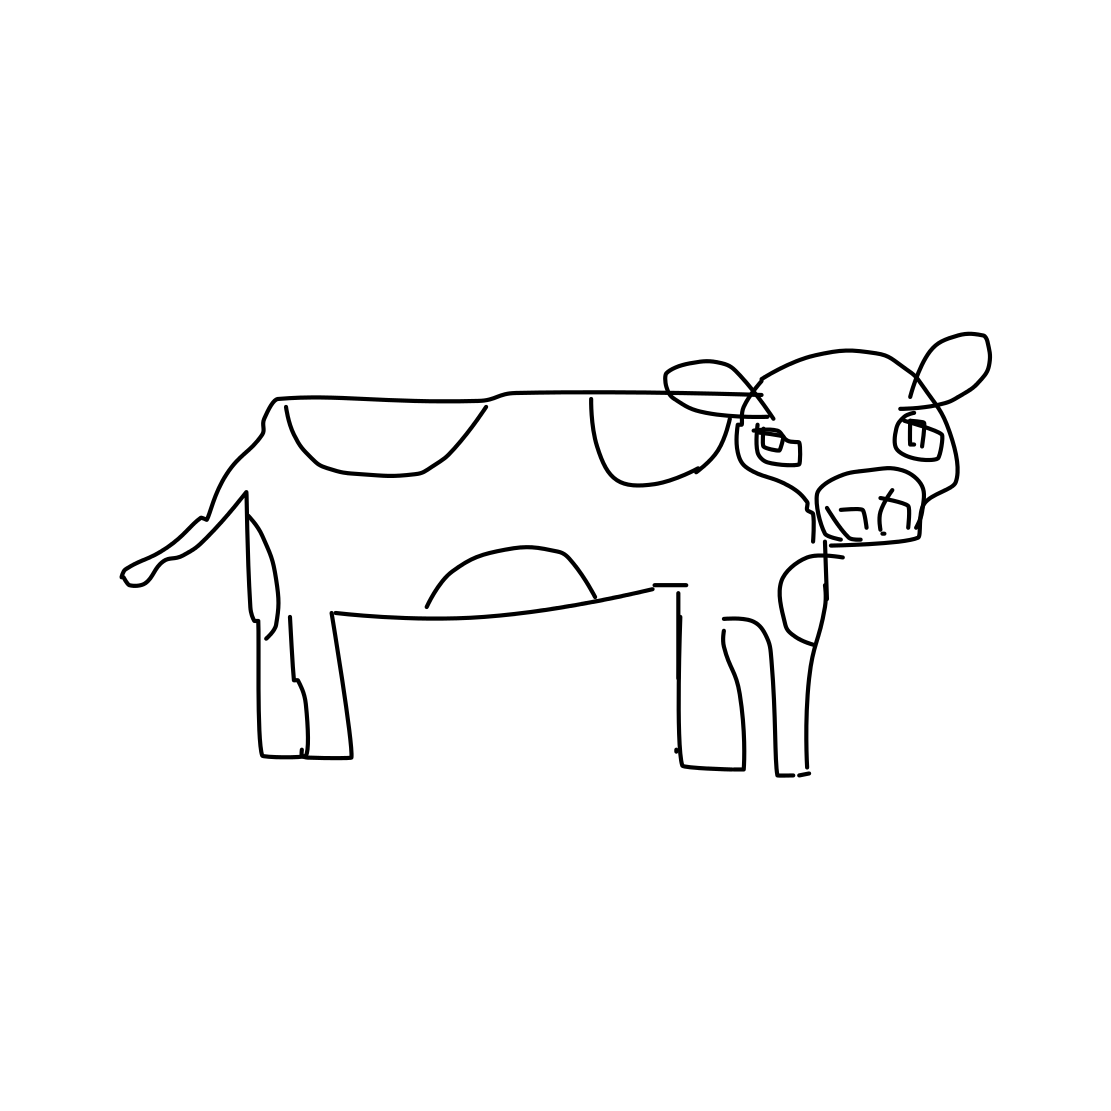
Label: cow